Question: >
<URL>
I have set up two 'UIDatePicker's in InterfaceBuilder: one of them has it's mode set to "Date", and the other one's mode is set to "Time".
I have successfully taken the date from the "Date" picker in my ViewController, but it comes with a time...
My question is: how can I use both pickers to get a single date?

(for those of you wondering why I'm not using the "Date and Time" mode: this wouldn't make it easy for a user to select a year)
Many thanks,
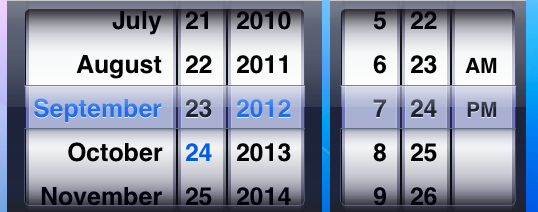
Answer: Look at the documentation for NSDate and NSDateComponents.
<URL>